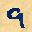
Label: 9